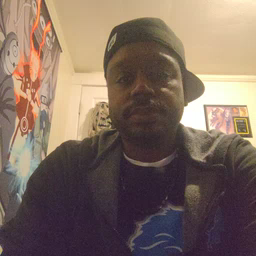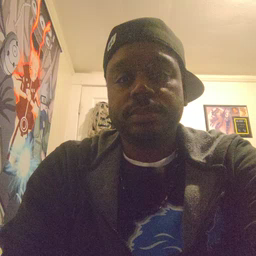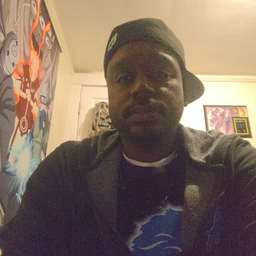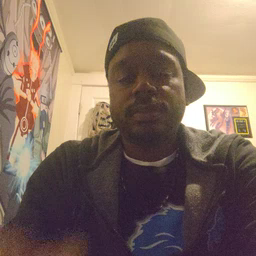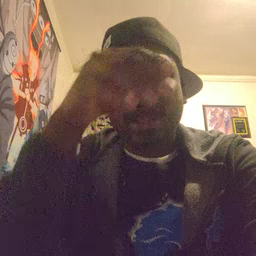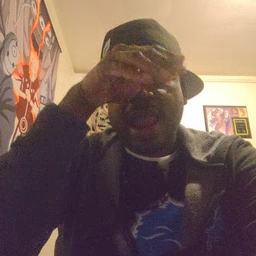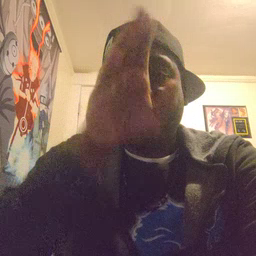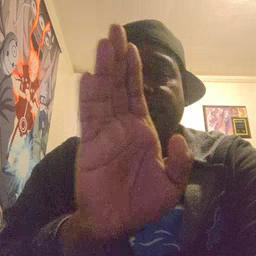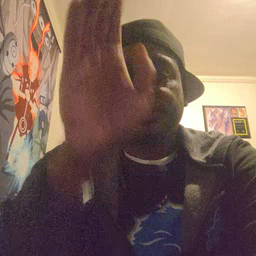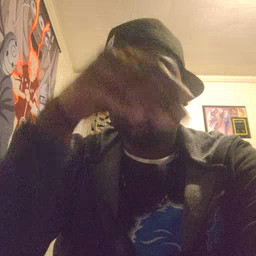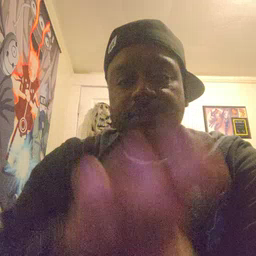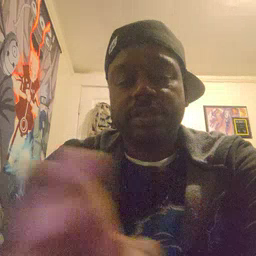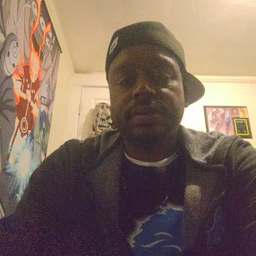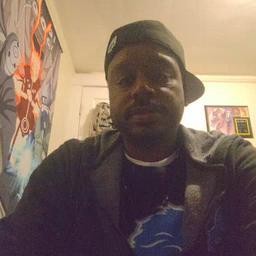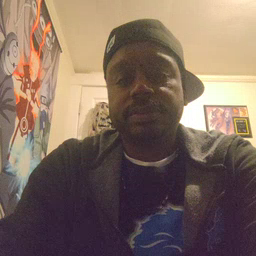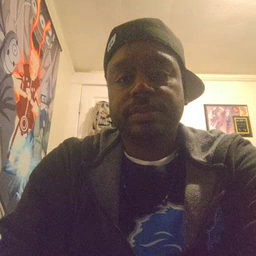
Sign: elephant